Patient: sex F, age 54
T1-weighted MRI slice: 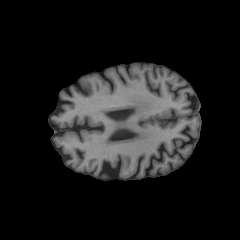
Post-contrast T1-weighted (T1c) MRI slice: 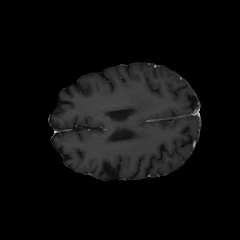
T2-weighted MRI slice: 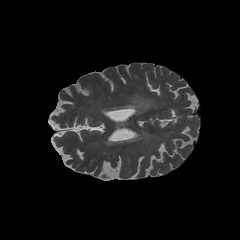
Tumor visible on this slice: yes
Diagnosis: Glioblastoma, IDH-wildtype
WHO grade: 4